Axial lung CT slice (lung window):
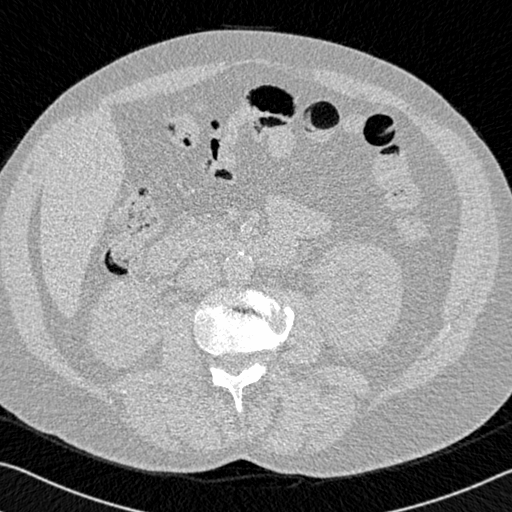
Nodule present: no